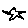
Label: star